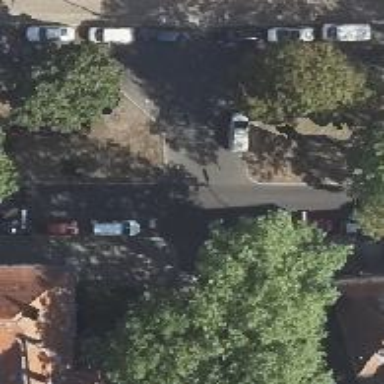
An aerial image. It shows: Residential road with asphalt surface. There is parking lane on the right.